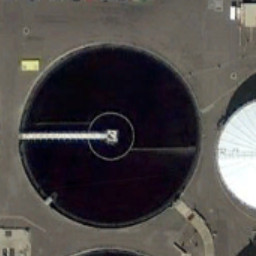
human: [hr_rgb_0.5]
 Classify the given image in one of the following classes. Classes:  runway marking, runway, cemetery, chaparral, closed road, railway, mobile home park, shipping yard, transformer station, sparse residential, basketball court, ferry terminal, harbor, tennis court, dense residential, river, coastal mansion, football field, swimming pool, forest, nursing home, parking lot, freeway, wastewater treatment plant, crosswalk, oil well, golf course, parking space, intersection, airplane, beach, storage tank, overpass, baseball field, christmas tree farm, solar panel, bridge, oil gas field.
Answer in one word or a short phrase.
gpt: wastewater treatment plant